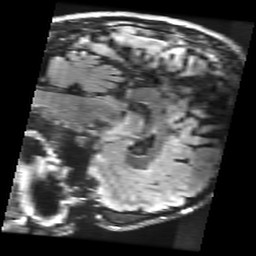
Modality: FLAIR
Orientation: sagittal
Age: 24
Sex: male
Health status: healthy
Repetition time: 12 s
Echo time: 0.09782 s